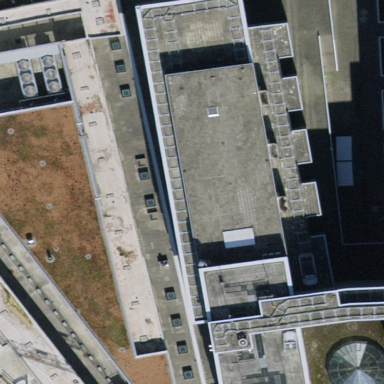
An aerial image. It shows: Part of the building is designated for commercial use.